Question: So I'm new to the tool openmodelica and I'm trying to simulate the flow of a fluid in a pipe with heat transfer.
Here's the configuration: a fluid with an inlet pressure and temperature flow through a pipe, the outside temperature is higher than the inlet fluid temperature. The pressure in the outlet of the pipe is inferior to the inlet pressure to allow the flow of the fluid.

I assigned a material to the wall of pipe using 'WallConstProps'. I want to simulate the convection heat transfer between the wall and the ambient so I used the convection component of the thermal library. I have attached a picture of my current system.
My question is : to simulate the convection heat transfert between the wall and the fluid, do I have to just connect the Wall to the 'heatport' of the dynamic pipe and set the use_HeatTransfer to "true"?
Moreover, I don't really understand how the 'heatports' of the 'Wallconstprops' and the dynamic pipe. When I connect them, I have to select which 'heatport' to use, so does the heat transfer apply to the whole component or just to the segment of the component corresponding to that 'heatport'?
Thanks in advance and have a great day,
Maxime
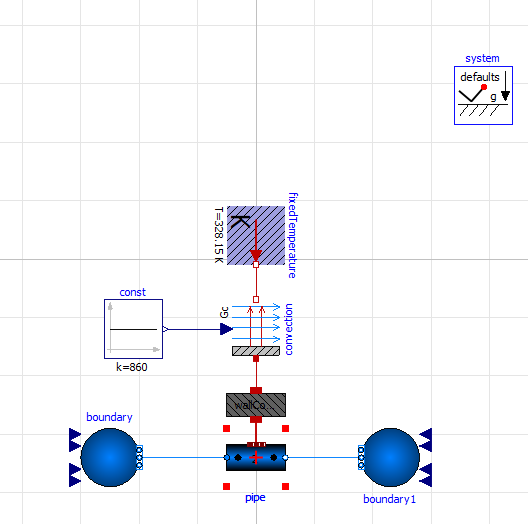
Answer: The convective heat transfer of the fluid inside the pipe can be specified with the parameter 'HeatTransfer' in the 'Assumptions' tab of the 'DynamicPipe' model. The drop-down menu gives you different heat transfer correlations to choose from. The default 'IdealHeatTransfer' has no (convective) thermal resistance -- that is the temperatures of the fluid volumes are equal to the 'heatPort' temperatures. You might want to use 'LocalPipeFlowHeatTransfer' which models the fluid convective heat transfer under both laminar and turbulent conditions.
As for your second question: Since the 'DynamicPipe' model is discretized in 'nNodes' segments, when you connect the pipe to the wall model (discretized in 'n' segments) you are asked which segments to connect. Accepting the default '[:]' pipe segments '1:nNodes' are connected to wall segments '1:n'. Obviously, the number of wall and pipe segments should be equal. In the wall model you could set 'n=pipe.nNodes'.
The default value of 'nNodes' is 2. If you want to use only one segment you also need to change the model structure of the pipe with the parameter 'modelStructure' to one different from 'av_vb'. This parameter can be found in the 'Advanced' tab.